Question: I have a few problems with our company website. My colleague left the '.htaccess' file like this:
'''
# Files in this directory will override the
# controlled equivalent.
# First, set up URL rewriting
Options +FollowSymLinks
RewriteEngine On
# Forbid access to .htaccess files
RewriteRule ^\.htaccess$ - [F]
RewriteRule ^php\.ini$ - [F]
# This Apache mod_rewrite rule checks to see
# if the requested file exists as either a file
# or a directory, if it doesn't then we rewrite
# to the respective controlled location (unless
# we're already there!).
RewriteCond %{REQUEST_FILENAME} !-f
RewriteCond %{REQUEST_FILENAME} !-d
RewriteCond %{REQUEST_FILENAME} !^.*/_control/.*$
RewriteRule ^(.*)$ _control/$1 [L]
'''
Everything was working OK but about a week ago, our mysite.com/admin and 404 page started redirecting to the hosting company's website. I investigated further and seems like the problem lies in the last four lines. As per Greg's answer here: <URL> I changed it to:
'''
RewriteCond %{REQUEST_FILENAME} !-f
RewriteCond %{REQUEST_FILENAME} !-d
RewriteCond %{REQUEST_FILENAME} !^.*/_control/.*$
RewriteCond %{REQUEST_FILENAME} !-f
RewriteCond %{REQUEST_FILENAME} !-d
RewriteRule ^(.*)$ _control/$1 [L]
'''
but it doesn't work either. The folder structure looks like:

Am I missing something or making a mistake?
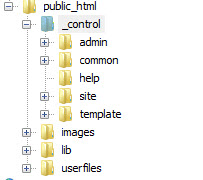
Answer: The RewriteCond lines are combined with a logical AND, so it only makes sense to write them twice if you have 2 RewriteRule lines.
I think it must be like this:
'''
RewriteCond %{REQUEST_FILENAME} !-f
RewriteCond %{REQUEST_FILENAME} !-d
RewriteCond %{REQUEST_URI} !^/_control/
RewriteRule ^(.*)$ /_control/$1 [L]
'''